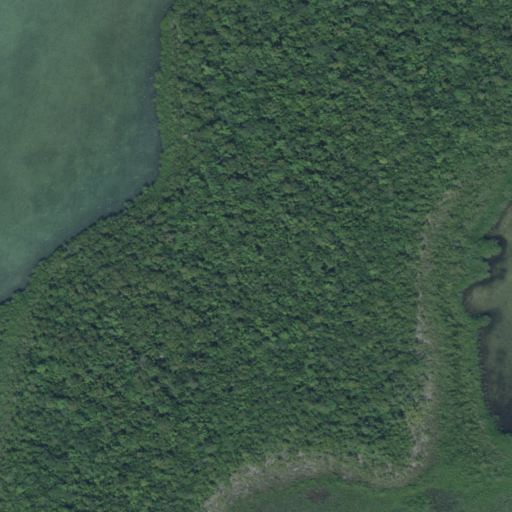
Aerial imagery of island in Florida named Little Totten Key containing woody wetlands, open water, and herbaceous wetlands